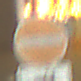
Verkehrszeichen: VerbotDerEinfahrt
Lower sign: MehrspurigeFahrzeugeFrei8
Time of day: Night
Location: Outdoor (Urban)
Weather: PartlyCloudy
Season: NotSpecified
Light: Artificial